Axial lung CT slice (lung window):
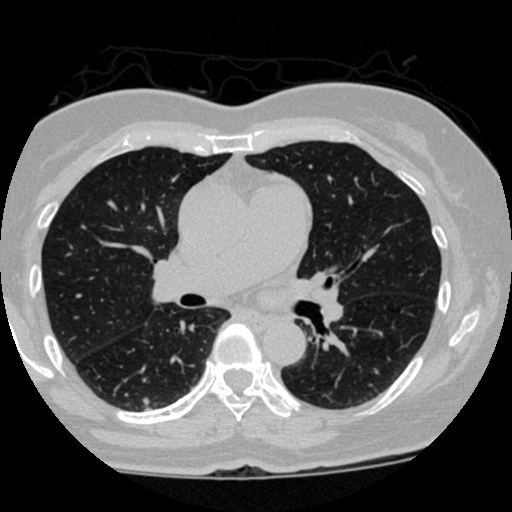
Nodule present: yes
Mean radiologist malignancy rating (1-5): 2.5